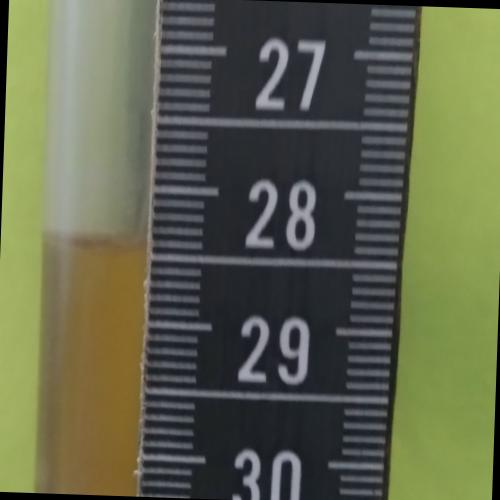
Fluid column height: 28.4 cm